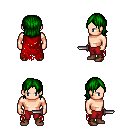
a pixel art fantasy rpg character, male body template, human, light skin, red tattered cape, red pants, green long bangs hairstyle, brown shoes, dagger, four views (front, back, left, right), 2x2 character sprite sheet, small pixel art, hard edges, no anti-aliasing